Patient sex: M
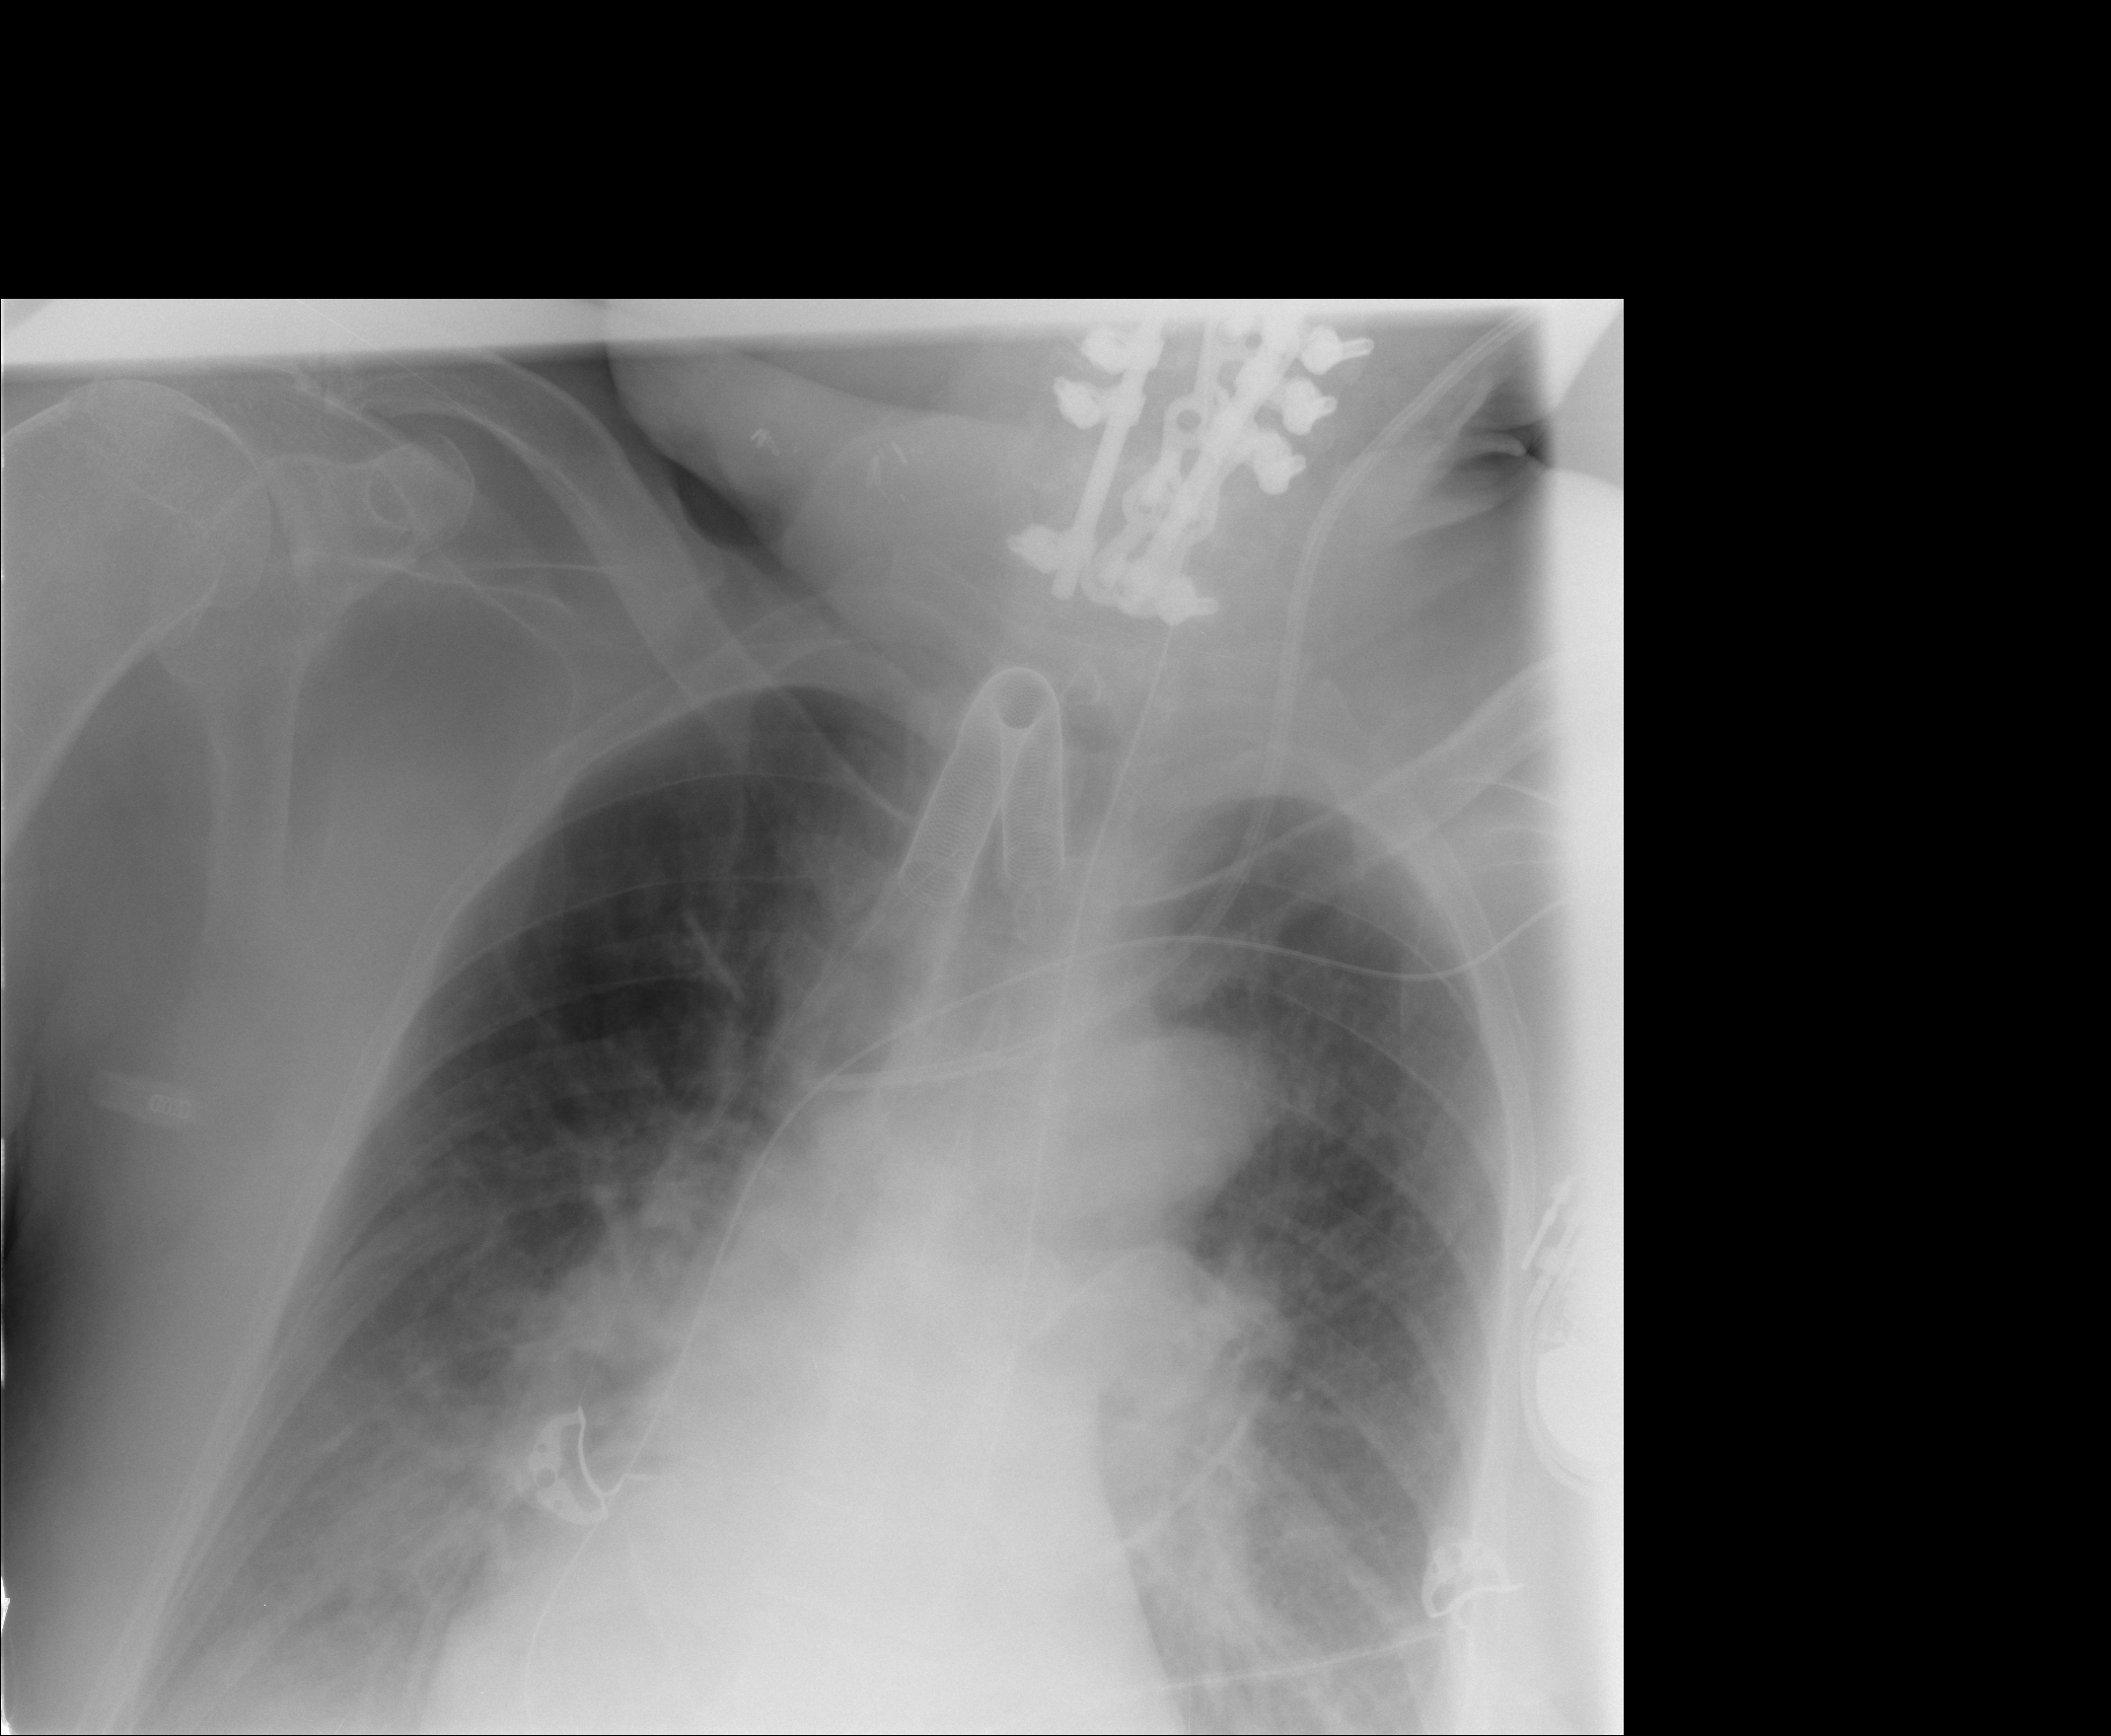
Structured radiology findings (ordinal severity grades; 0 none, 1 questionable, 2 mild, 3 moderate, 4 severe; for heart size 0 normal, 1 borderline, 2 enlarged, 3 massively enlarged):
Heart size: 0
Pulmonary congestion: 2
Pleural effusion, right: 2
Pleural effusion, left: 2
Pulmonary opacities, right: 2
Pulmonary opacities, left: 2
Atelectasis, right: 1
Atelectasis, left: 1